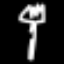
Label: fork